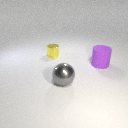
large purple rubber cylinder to the right of large gray metal sphere